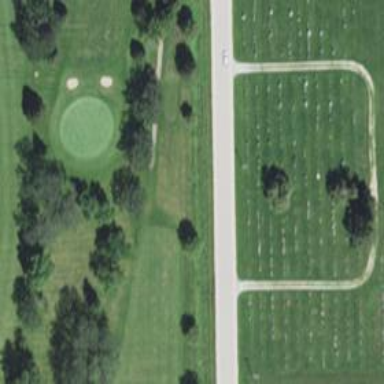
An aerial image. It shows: Cemetery.